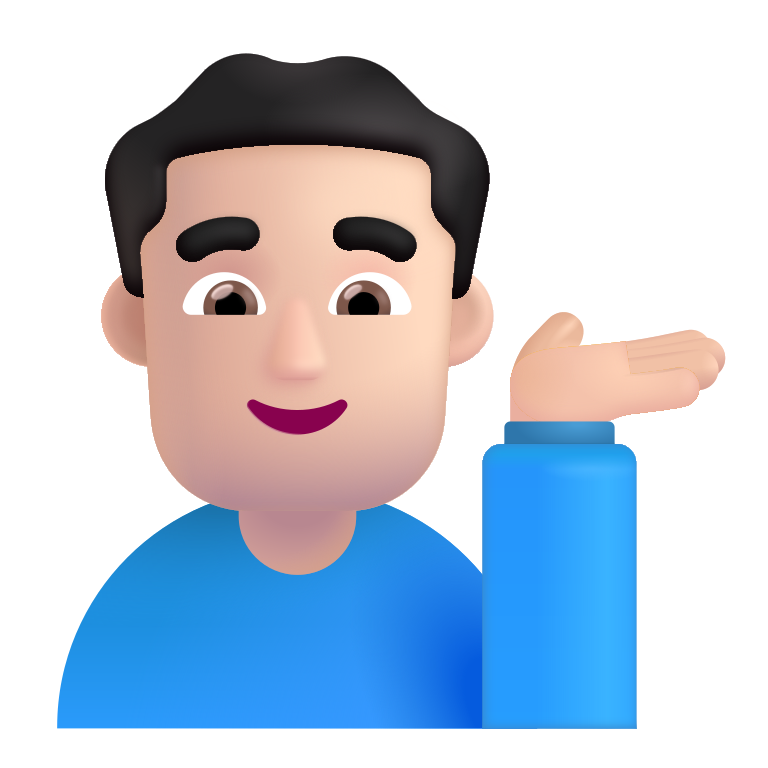
man tipping hand color light